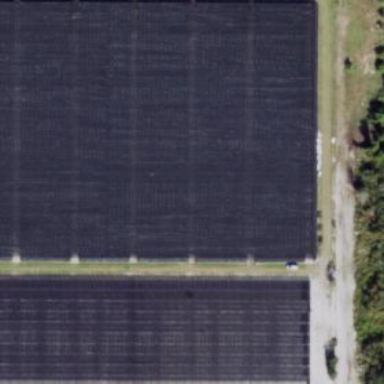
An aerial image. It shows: Plant nursery cultivating trees.